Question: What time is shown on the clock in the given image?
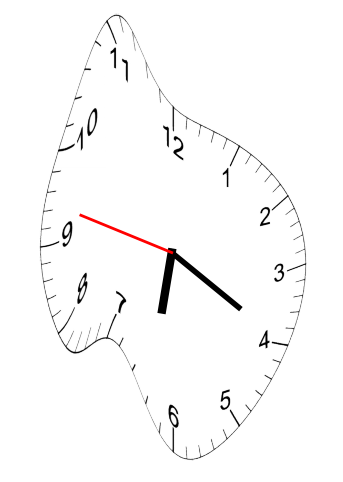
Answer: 06:19:47